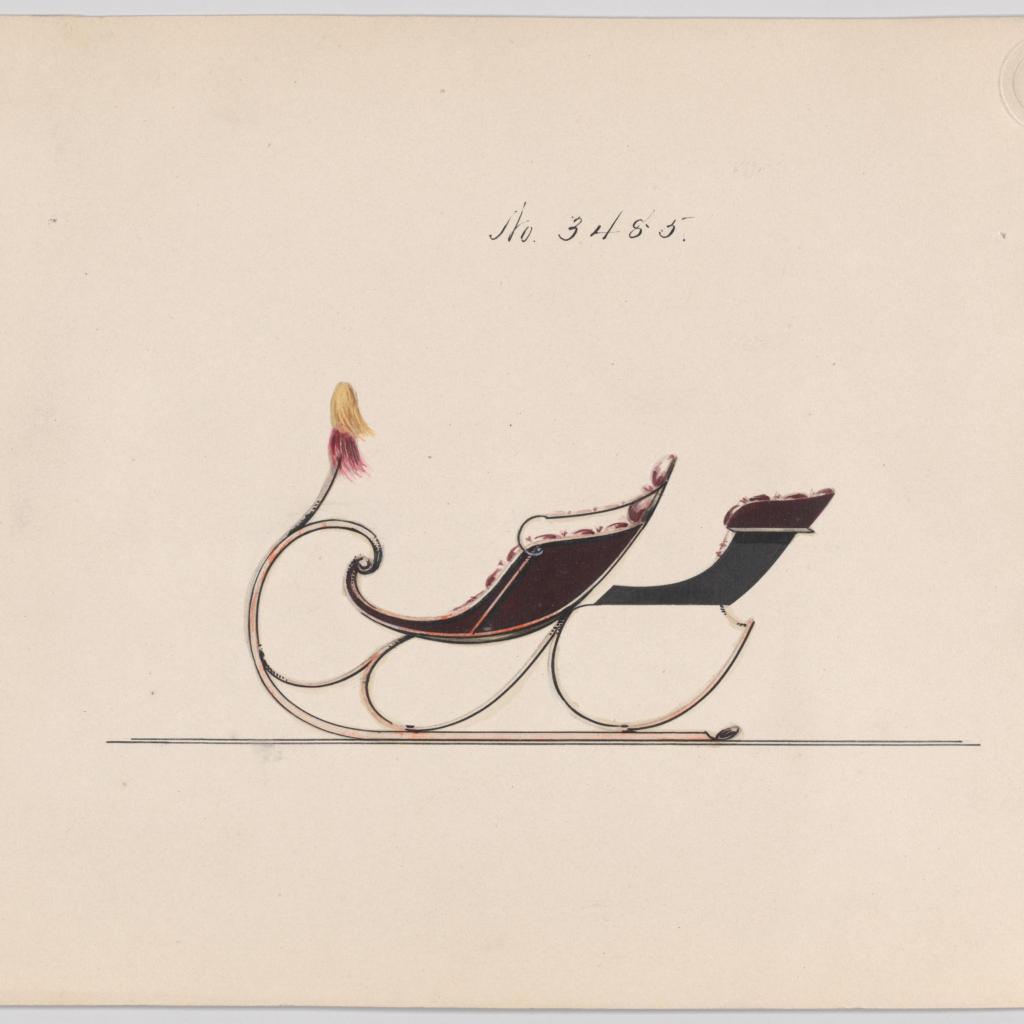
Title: Design for Rumble Sleigh, no. 3485
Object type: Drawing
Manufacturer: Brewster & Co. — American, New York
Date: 1889
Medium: Pen and black ink watercolor and gouache
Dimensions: Sheet: 6 15/16 x 9 1/4 in. (17.6 x 23.5 cm)
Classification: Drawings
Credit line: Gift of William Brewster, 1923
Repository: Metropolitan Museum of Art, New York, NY